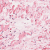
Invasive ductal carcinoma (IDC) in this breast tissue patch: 0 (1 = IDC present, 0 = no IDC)